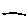
Label: line